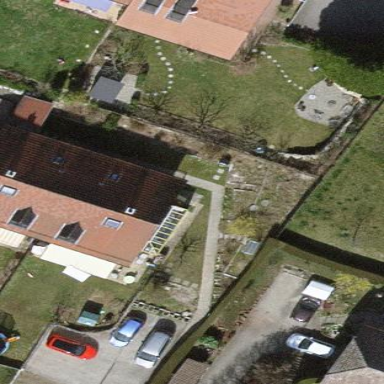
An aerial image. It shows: Simple house.